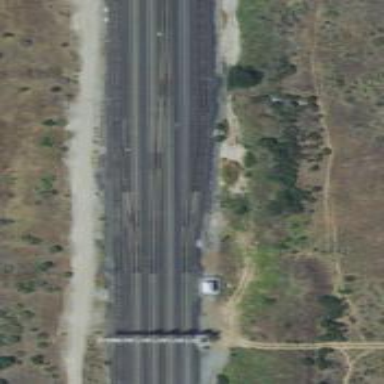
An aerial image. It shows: Railway track.